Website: walmart
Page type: payment
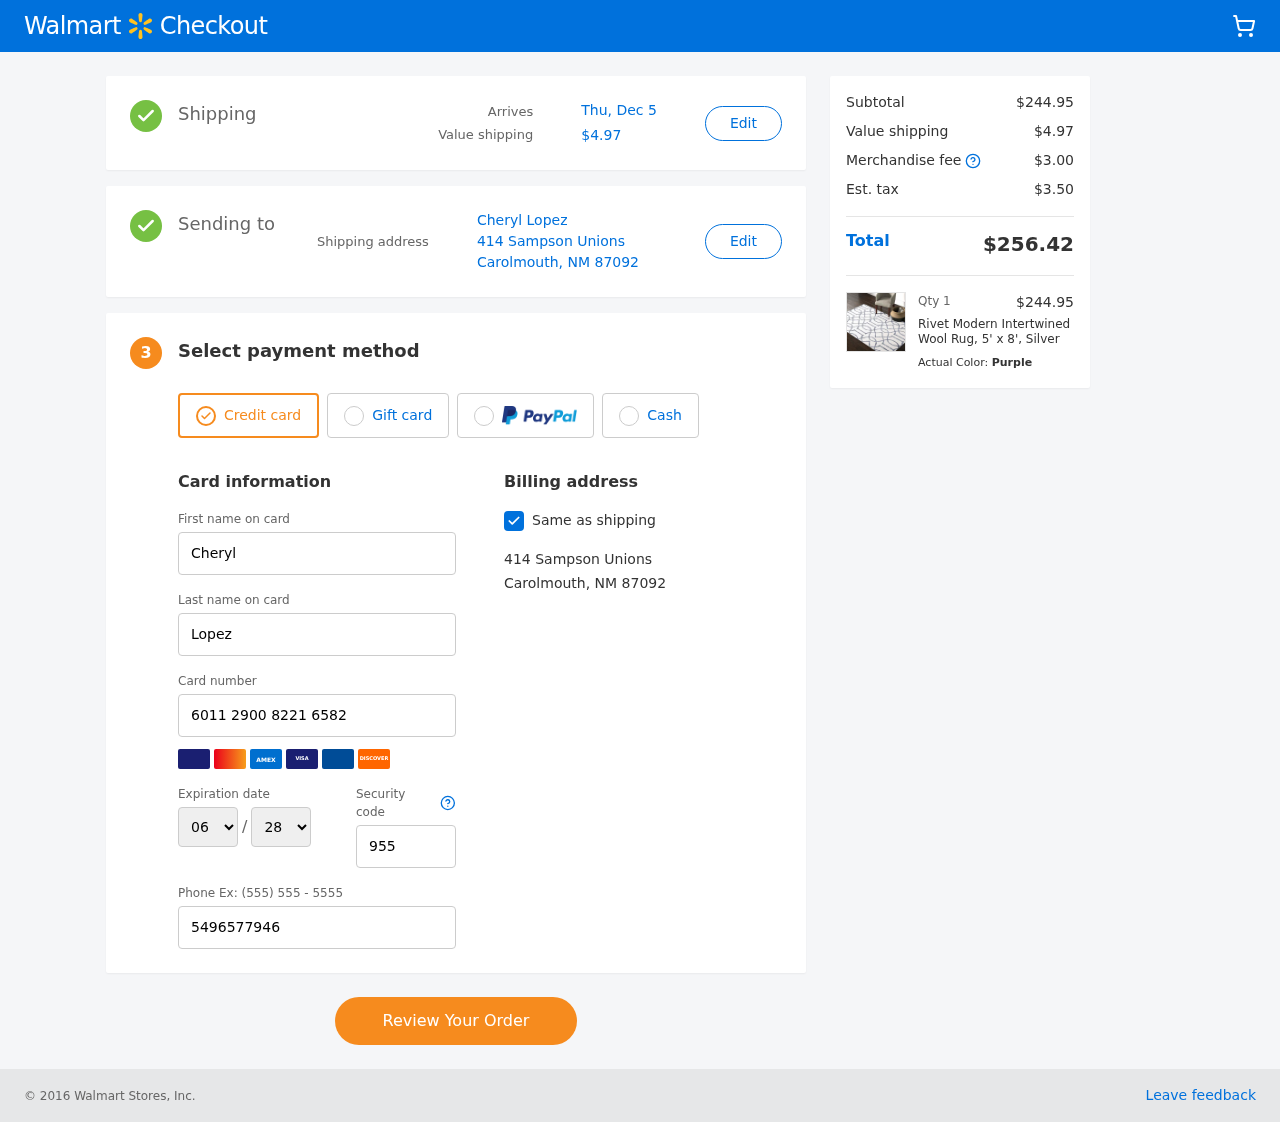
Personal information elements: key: PII_CARD_EXPIRY_MONTH
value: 06
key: PII_CARD_EXPIRY_YEAR
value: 28
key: PII_CITY_STATE_ZIP
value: Carolmouth, NM 87092
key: PII_FULLNAME
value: Cheryl Lopez
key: PII_STREET
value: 414 Sampson Unions
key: PII_FIRSTNAME
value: Cheryl
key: PII_LASTNAME
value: Lopez
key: PII_CARD_NUMBER
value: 6011 2900 8221 6582
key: PII_CARD_CVV
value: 955
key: PII_PHONE
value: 5496577946
Product elements: key: PRODUCT1_NAME
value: Rivet Modern Intertwined Wool Rug, 5' x 8', Silver
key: PRODUCT1_PRICE
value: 244.95
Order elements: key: ORDER_DELIVERY_DATE
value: Thu, Dec 5
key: ORDER_SHIPPING_COST
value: $4.97
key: ORDER_SUBTOTAL
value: $244.95
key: ORDER_MERCHANDISE_FEE
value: $3.00
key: ORDER_TAX
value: $3.50
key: ORDER_TOTAL
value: $256.42
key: ORDER_NUM_ITEMS
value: Qty 1